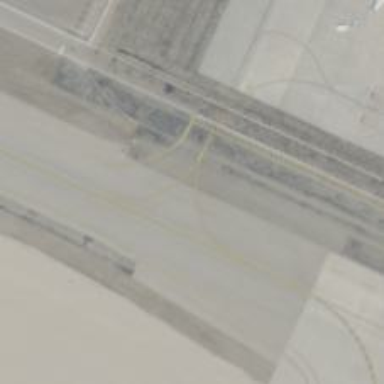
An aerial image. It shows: View of taxiway at the airport.